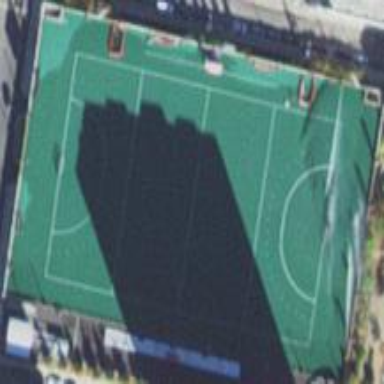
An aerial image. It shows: Artificial turf soccer pitch for leisure land.